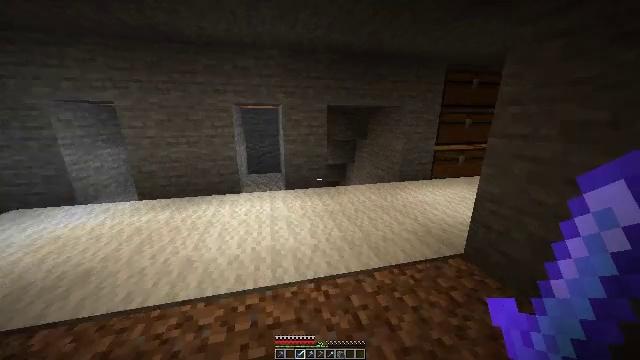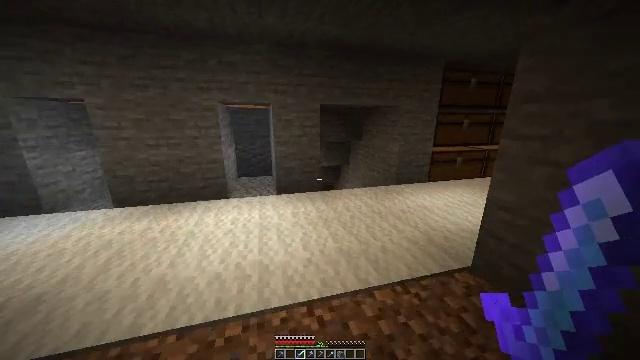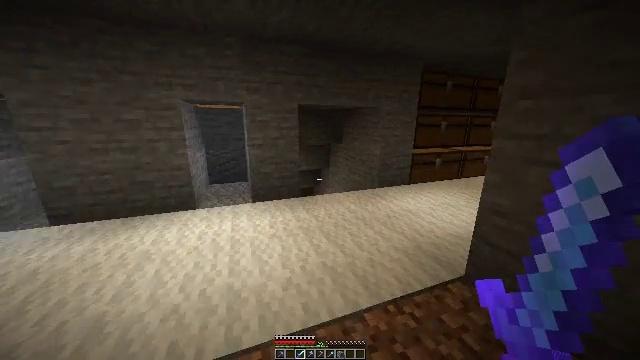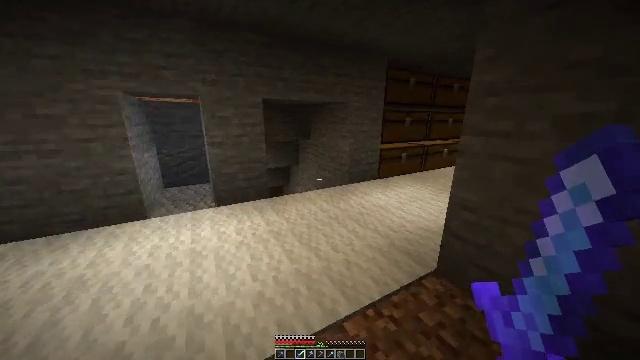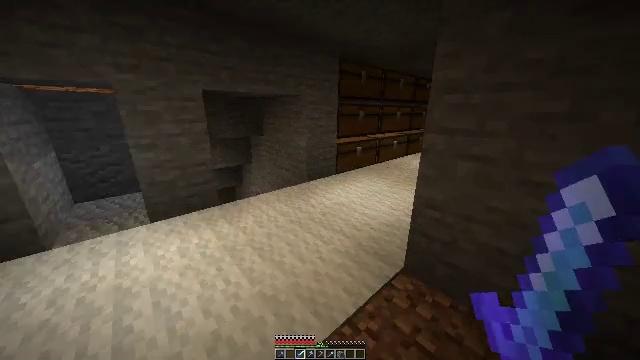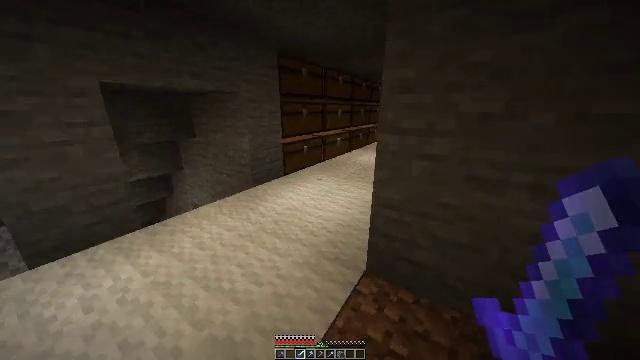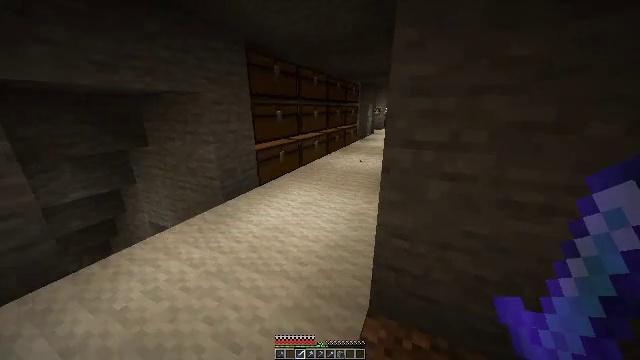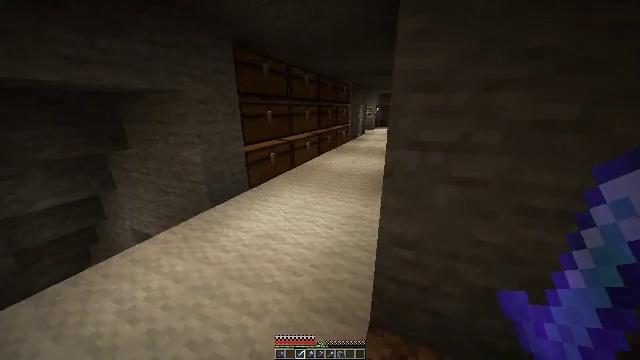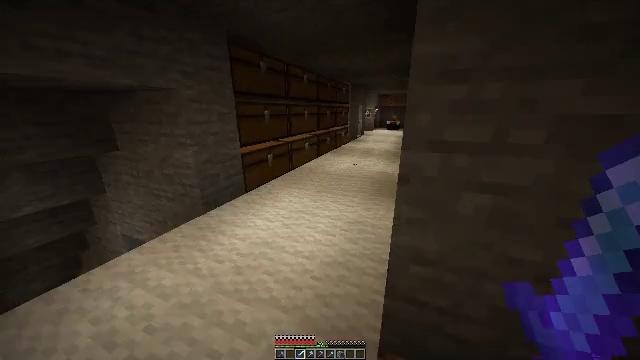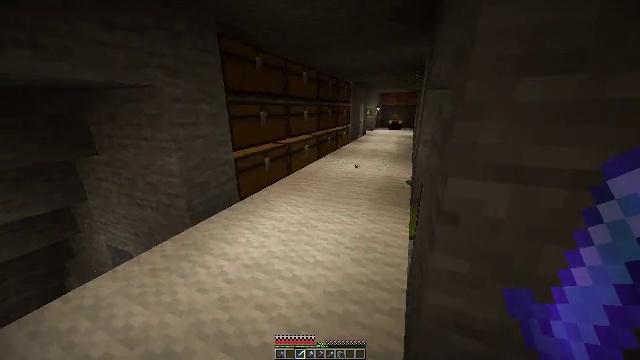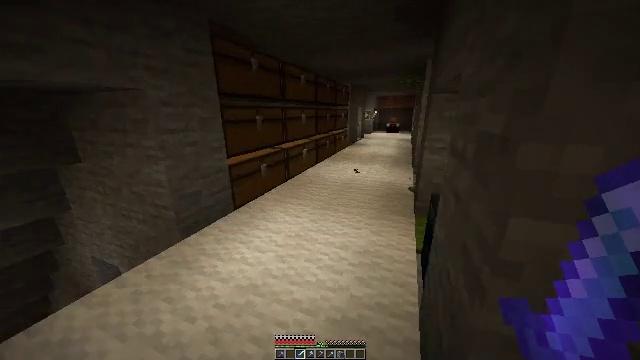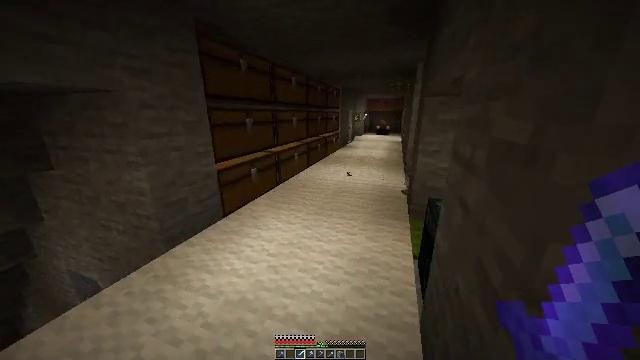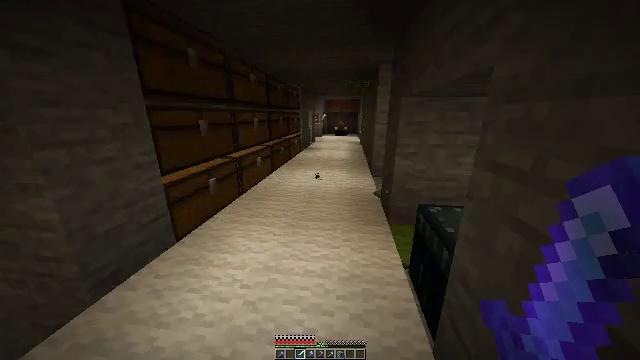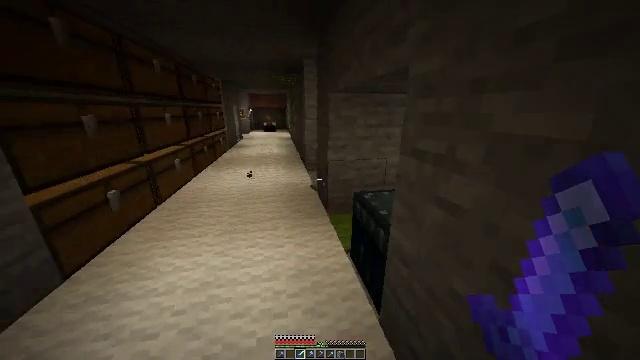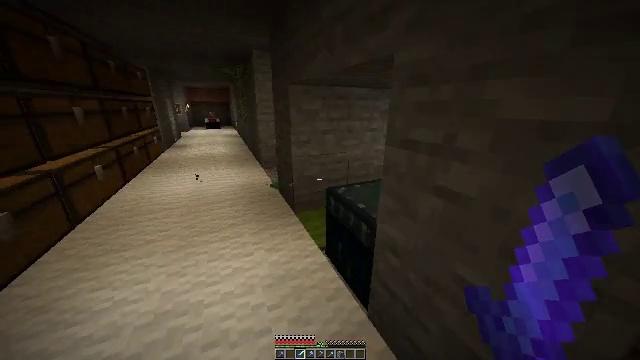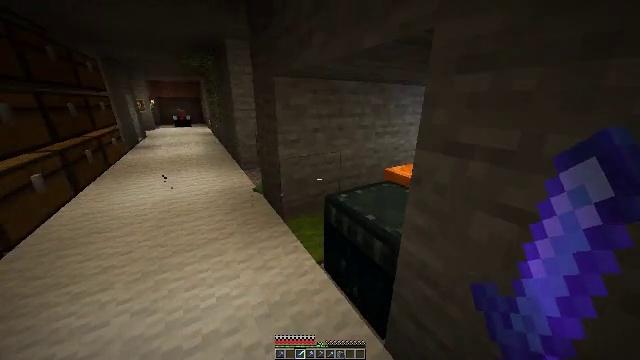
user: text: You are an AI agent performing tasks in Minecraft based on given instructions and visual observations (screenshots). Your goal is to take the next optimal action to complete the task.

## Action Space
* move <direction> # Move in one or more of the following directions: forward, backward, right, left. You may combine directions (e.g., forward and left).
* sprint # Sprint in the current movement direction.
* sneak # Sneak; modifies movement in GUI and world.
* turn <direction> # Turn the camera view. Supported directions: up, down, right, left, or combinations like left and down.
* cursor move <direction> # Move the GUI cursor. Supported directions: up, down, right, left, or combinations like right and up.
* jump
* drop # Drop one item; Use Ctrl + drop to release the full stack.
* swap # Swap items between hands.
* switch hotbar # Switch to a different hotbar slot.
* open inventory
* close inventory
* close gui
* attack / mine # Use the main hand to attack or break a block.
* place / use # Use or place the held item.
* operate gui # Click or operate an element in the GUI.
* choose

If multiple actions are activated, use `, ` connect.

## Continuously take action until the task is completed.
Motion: motion action
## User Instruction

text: Break the vines.
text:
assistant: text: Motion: move forward, turn right
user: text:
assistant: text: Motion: move forward, turn right
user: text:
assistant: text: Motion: move forward, turn right and down
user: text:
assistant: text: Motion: move forward, turn right and down
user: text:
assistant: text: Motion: move forward, turn right
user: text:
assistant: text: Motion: move forward, turn right
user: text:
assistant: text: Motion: move forward, turn right
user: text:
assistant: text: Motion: move forward
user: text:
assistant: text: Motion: move forward
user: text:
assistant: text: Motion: move forward and move left
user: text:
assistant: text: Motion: move forward and move left, turn right
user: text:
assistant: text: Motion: move forward and move left, turn right
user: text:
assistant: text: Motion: move forward and move left, turn right and down
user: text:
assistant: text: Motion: move forward, turn right and down
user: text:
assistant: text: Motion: move forward, turn right
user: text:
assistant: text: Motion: move forward
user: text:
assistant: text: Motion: move forward, turn right
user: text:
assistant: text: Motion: move forward, turn right and down
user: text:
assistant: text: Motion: move forward, turn right and down
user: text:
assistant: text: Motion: move forward, turn right and down
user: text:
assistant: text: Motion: move forward, turn right and down
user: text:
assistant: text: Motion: move forward, turn right
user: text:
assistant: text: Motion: move forward
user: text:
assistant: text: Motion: move forward, use / place
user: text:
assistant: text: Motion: move forward, use / place
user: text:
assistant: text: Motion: use / place
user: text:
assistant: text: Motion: turn down, use / place
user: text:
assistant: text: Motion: use / place
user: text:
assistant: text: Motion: no_op
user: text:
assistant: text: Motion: no_op